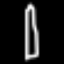
Label: pencil